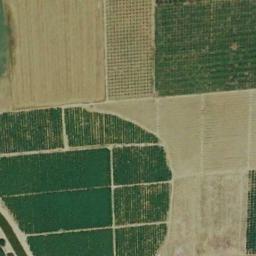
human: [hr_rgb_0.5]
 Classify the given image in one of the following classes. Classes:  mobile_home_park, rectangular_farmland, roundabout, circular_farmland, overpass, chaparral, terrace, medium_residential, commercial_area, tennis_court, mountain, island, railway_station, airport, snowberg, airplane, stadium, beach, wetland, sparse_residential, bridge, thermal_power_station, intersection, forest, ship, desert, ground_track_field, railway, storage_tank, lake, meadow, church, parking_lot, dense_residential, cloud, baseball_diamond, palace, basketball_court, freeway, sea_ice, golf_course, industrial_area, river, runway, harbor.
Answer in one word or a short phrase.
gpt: rectangular_farmland